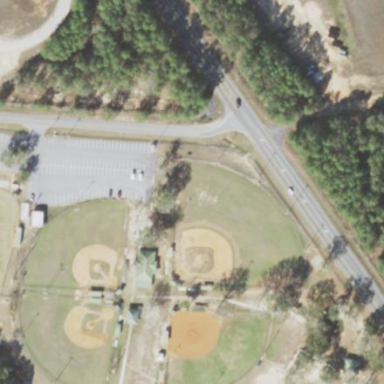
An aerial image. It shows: Baseball pitch for leisure land activities.